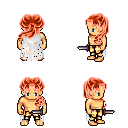
a pixel art fantasy rpg character, male body template, human, tanned skin, white tattered cape, gold greaves, red princess hairstyle, dagger, four views (front, back, left, right), 2x2 character sprite sheet, small pixel art, hard edges, no anti-aliasing